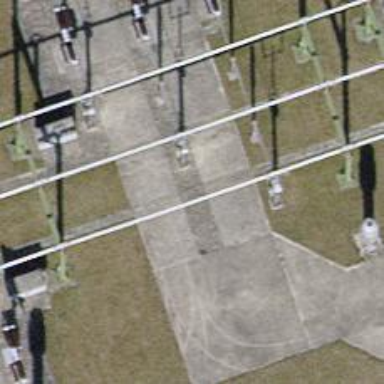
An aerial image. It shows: Busbar power line.